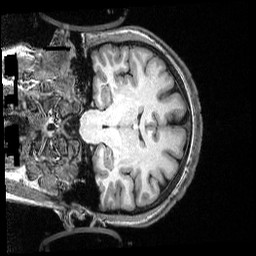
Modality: T1w
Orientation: coronal
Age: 29
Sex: female
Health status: ill
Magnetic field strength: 3 T
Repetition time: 2.53 s
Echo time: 0.00331 s